RGB frame:
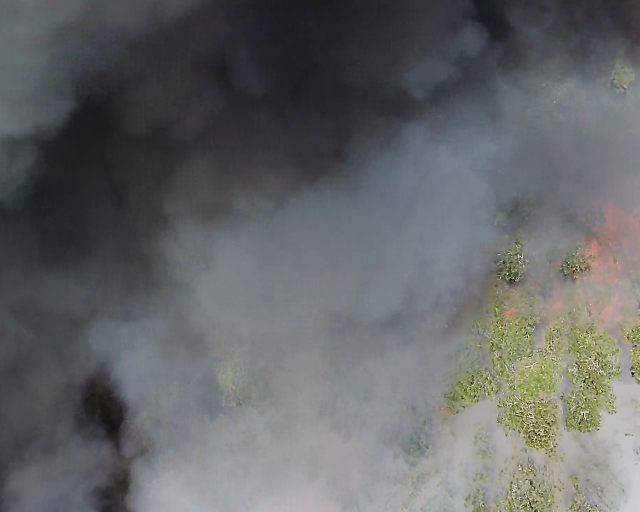
Thermal frame:
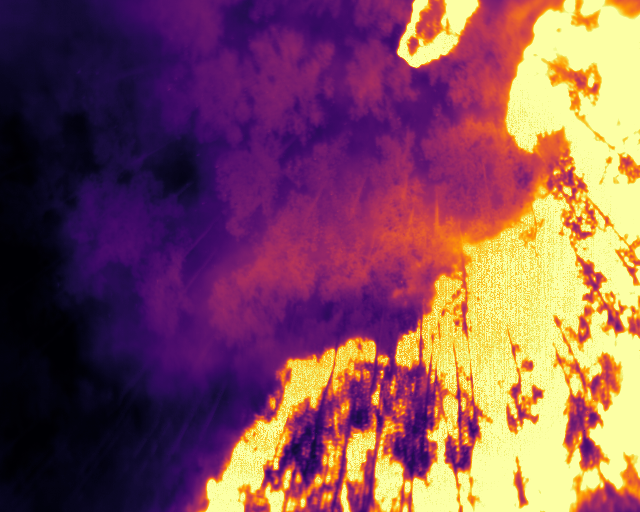
Captured: 2026-02-27 02:35:58
Pixels at or above 80 °C: 193650 (fraction of frame: 0.591)